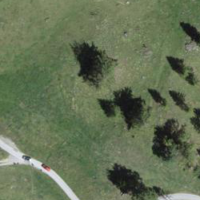
EUNIS habitat code: 23
Species observed at this site:
Lysandra coridon